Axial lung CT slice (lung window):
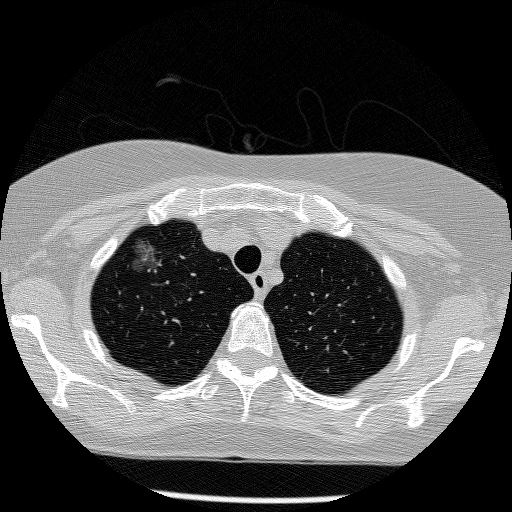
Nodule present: yes
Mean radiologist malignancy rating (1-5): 4.5